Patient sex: M
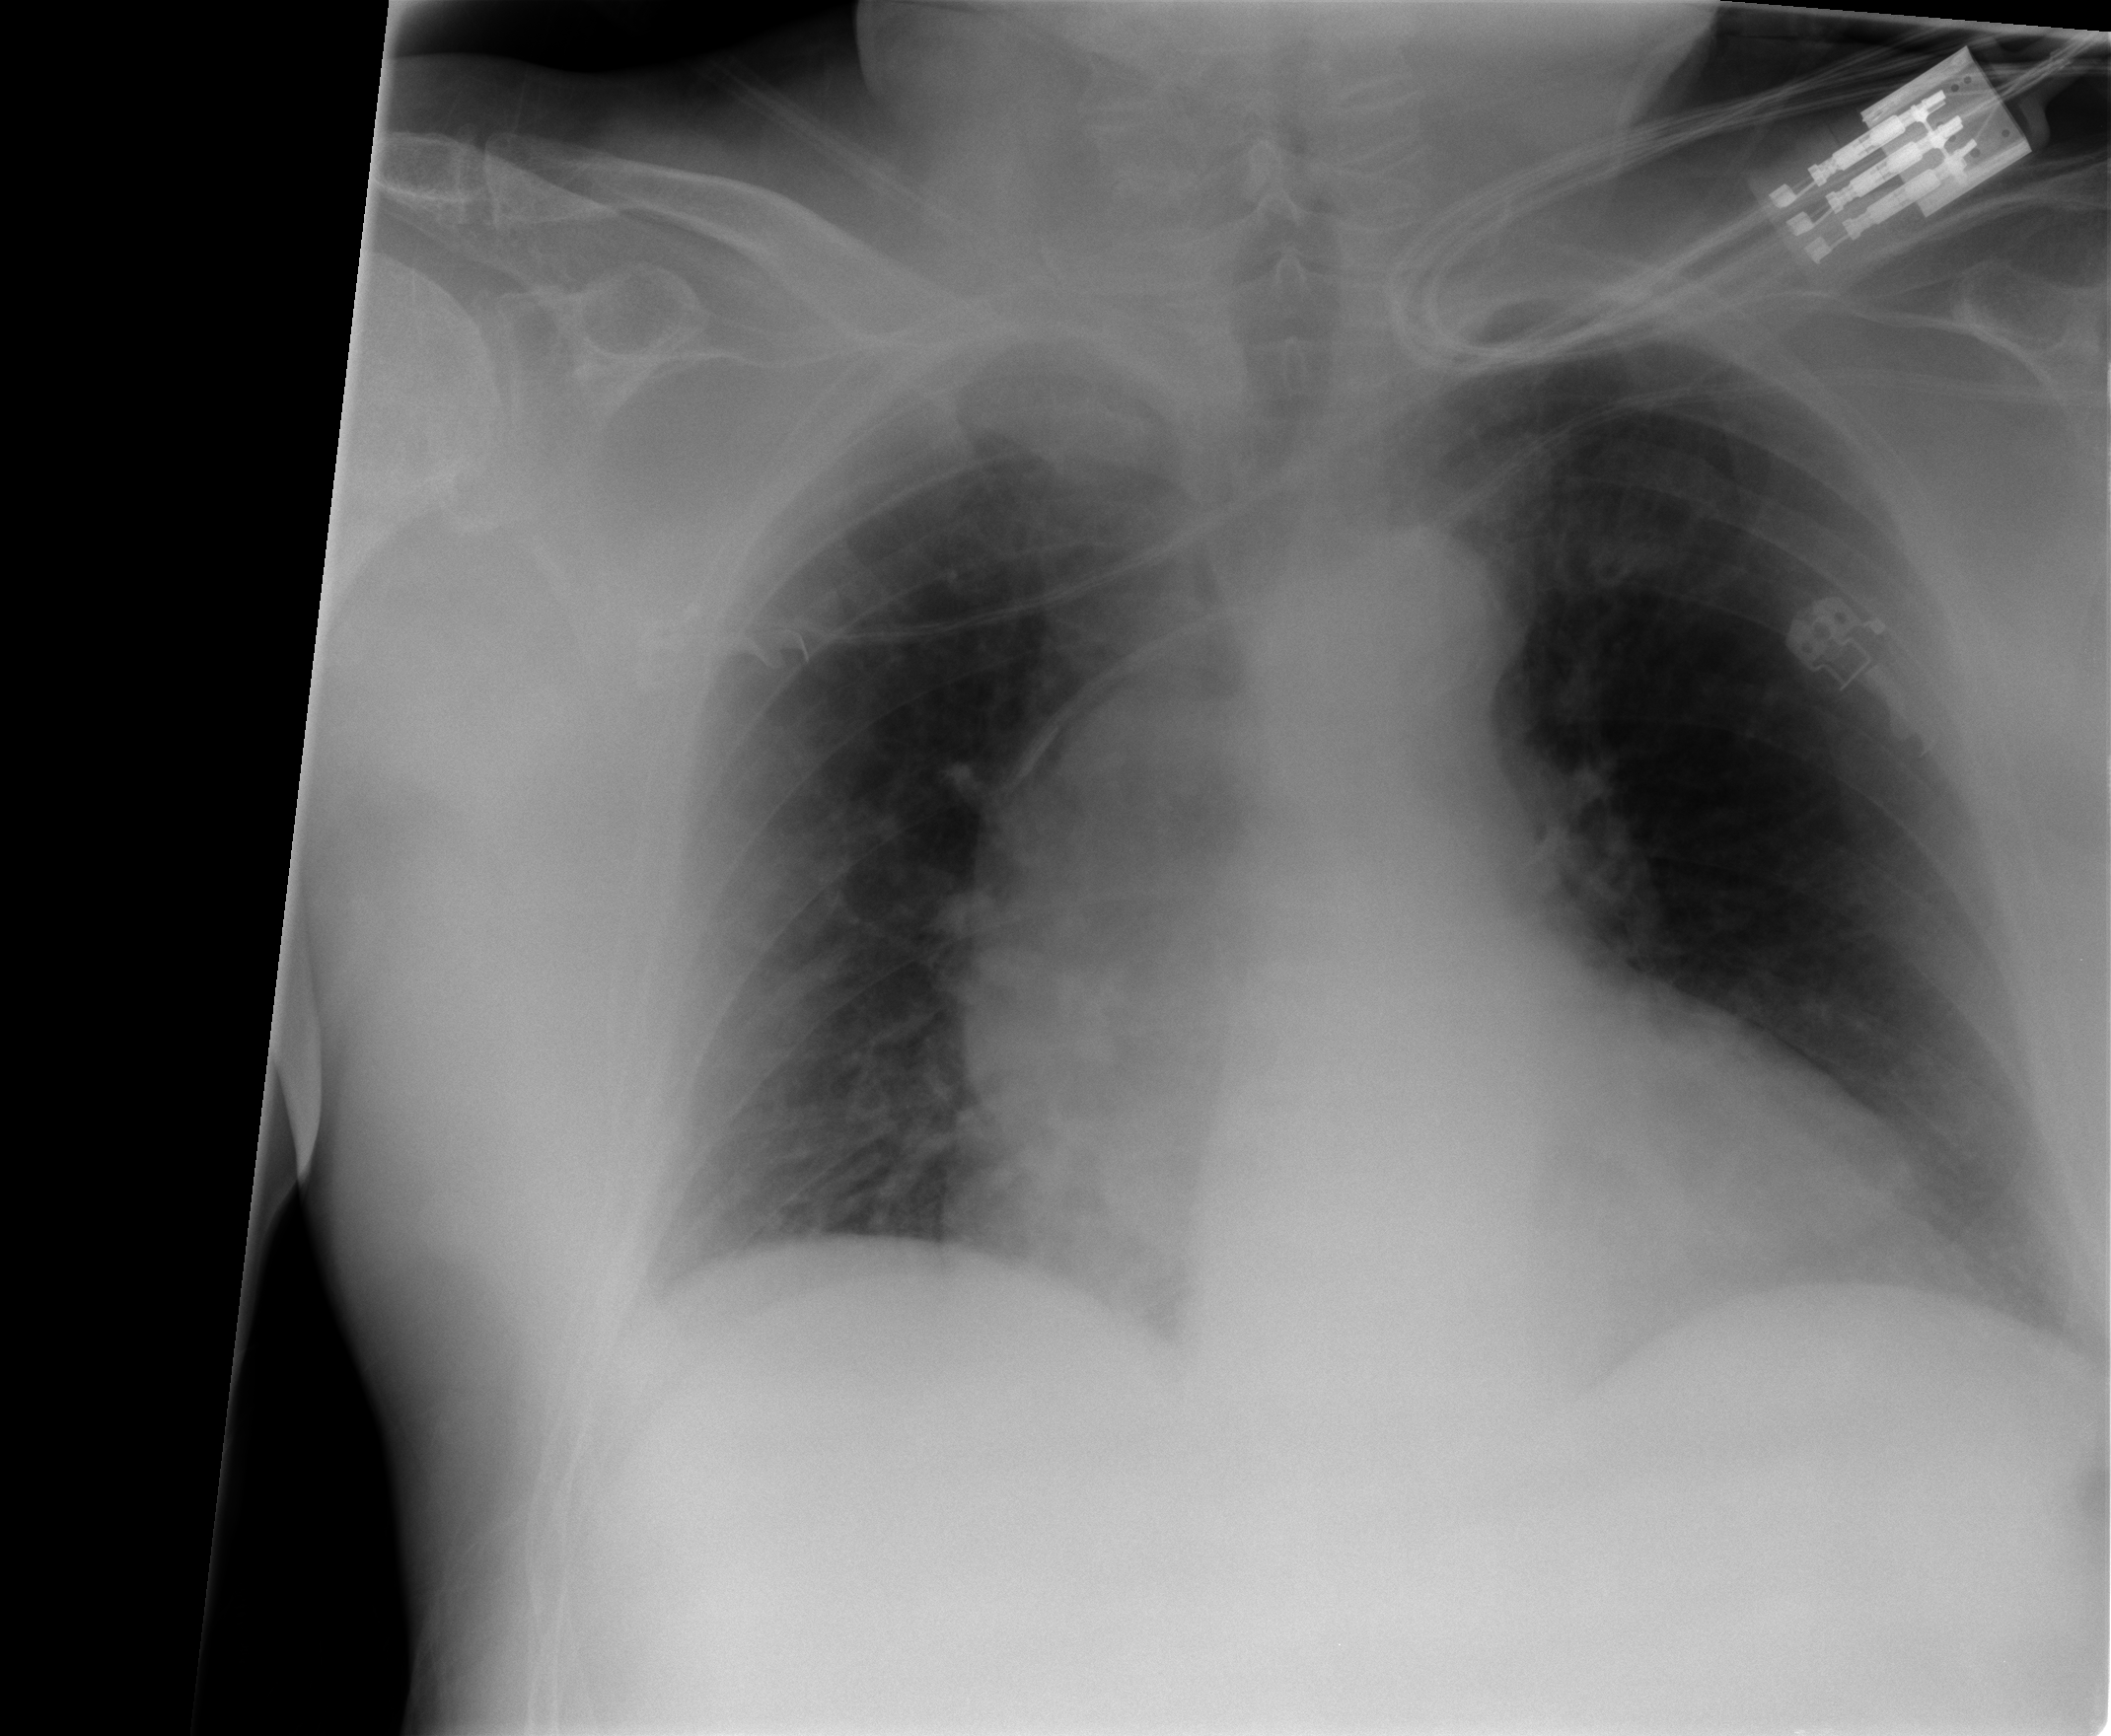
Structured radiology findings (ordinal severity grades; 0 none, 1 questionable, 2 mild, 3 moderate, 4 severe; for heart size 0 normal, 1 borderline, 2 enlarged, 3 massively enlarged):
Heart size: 2
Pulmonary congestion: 2
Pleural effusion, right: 1
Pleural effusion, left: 1
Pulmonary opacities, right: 1
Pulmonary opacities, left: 0
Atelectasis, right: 2
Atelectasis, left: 2